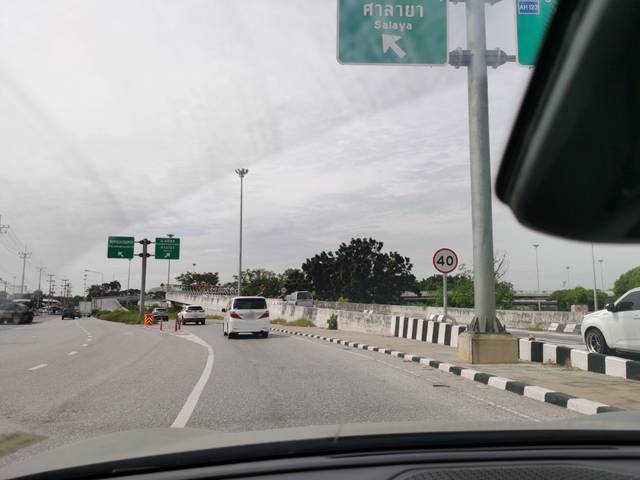
Region: Thailand
Coordinates: 13.788, 100.331